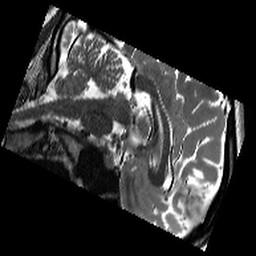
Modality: T2w
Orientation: sagittal